Question: I have a db file which I want to open using a firefox plugin.
However, I can't open the file.
I've also got other files like this with other file types.
I'm sure I've had this problem before, any ideas ?

I've tried...
'''
defaults write com.apple.finder AppleShowAllFiles TRUE
killall Finder
'''
But that didn't work.
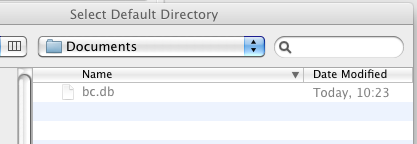
Answer: Mac OS X displays of the files in a particular folder on your disk in its Open/Save common dialogs, but it grays out the ones that are in a format that can't be opened by whatever program's Open/Save dialog you're browsing from.
The title of the dialog in the screenshot above gives away your problem. It says "Set Default Directory", which means it's only looking for a . The file "bc.db" is just that: a file. Whatever program you're trying to open it from isn't willing to accept it because a file is not interchangeable with a folder/directory. That explains why none of your other file types work, either. You need to choose a from that dialog to set as the default.
It's also worth nothing that the .DB extension means that file is a database file of some sort. It's very likely that it's in a proprietary format that can only be read by one particular application. Thus, even if you try to open it from the Finder, you're not likely to get very far. You need to figure out what program originally generated that file and try to open/use it there.